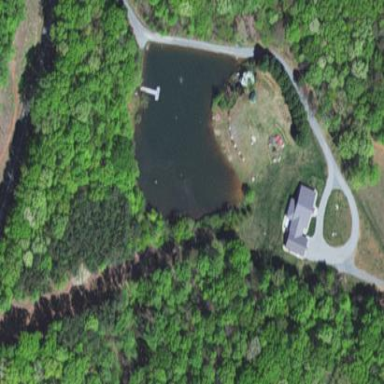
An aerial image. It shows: Pond with natural water.